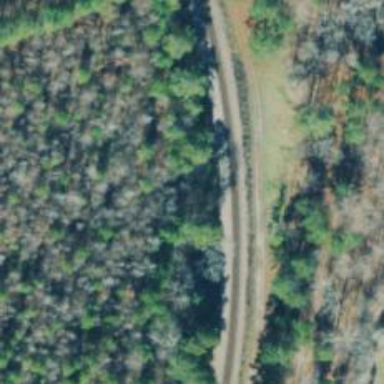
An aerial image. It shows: Railway track.